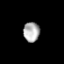
Tissue: prostate
Cell type: Myeloid cells
Senescence score: 0.6946
Nuclear area (px): 315
Mean DAPI intensity: 173.657